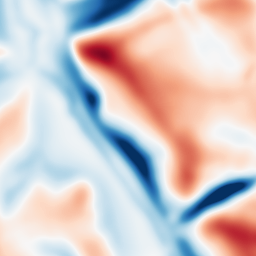
Category: multiscale
Decomposition family: dog
Decomposition parameters: sigma_low: 5
sigma_high: 20
Upsampling method: bilinear
Upsampling parameters: scale: 8
Upsampling scale: 8